Question: I am working on a drawing application, I am using CGlayers for drawing, So I open my canvas for drawing on click of a button,
I am using UIBezierPath and then converting it to CGPath in touchesMoved below and then using it to draw
'''
-(void)touchesMoved:(NSSet *)touches withEvent:(UIEvent *)event
{
if (ctr == 4)
{
m_touchMoved = true;
self.currentPath = [[DrawingPath alloc] init];
[self.currentPath setPathColor:self.lineColor];
self.currentPath.pathWidth = [NSString stringWithFormat:@"%f",self.lineWidth];
pts[3] = midPoint(pts[2], pts[4]);// move the endpoint to the middle of the line joining the second control point of the first Bezier segment and the first control point of the second Bezier segment
[self.currentPath.path moveToPoint:pts[0]];
[self.currentPath.path addCurveToPoint:pts[3] controlPoint1:pts[1] controlPoint2:pts[2]];
CGPathRef cgPath = self.currentPath.path.CGPath;
mutablePath = CGPathCreateMutableCopy(cgPath);
[self setNeedsDisplay];
pts[0] = pts[3];
pts[1] = pts[4];
ctr = 1;
}
}
'''
This is my drawRect method
'''
- (void)drawRect:(CGRect)rect
{
switch (m_drawStep)
{
case DRAW:
{
CGContextRef context = UIGraphicsGetCurrentContext();//Get a reference to current context(The context to draw)
if(currentDrawingLayer == nil)
{
CGFloat scale = self.contentScaleFactor;
CGRect bounds = CGRectMake(0, 0, self.bounds.size.width * scale, self.bounds.size.height * scale);
CGLayerRef layer = CGLayerCreateWithContext(context, bounds.size, NULL);
CGContextRef layerContext = CGLayerGetContext(layer);
CGContextScaleCTM(layerContext, scale, scale);
//currentDrawingLayer = layer;
[self setCurrentDrawingLayer:layer];
CGLayerRelease(currentDrawingLayer);
}
CGContextRef layerContext = CGLayerGetContext(currentDrawingLayer);
CGContextBeginPath(layerContext);
CGContextAddPath(layerContext, mutablePath);
CGContextSetLineWidth(layerContext, self.lineWidth);
CGContextSetLineCap(layerContext, kCGLineCapRound);
CGContextSetLineJoin(layerContext, kCGLineJoinRound);
CGContextSetAllowsAntialiasing(layerContext, YES);
CGContextSetShouldAntialias(layerContext, YES);
CGContextSetStrokeColorWithColor(layerContext, self.lineColor.CGColor);
CGContextSetFillColorWithColor(layerContext, self.lineColor.CGColor);
CGContextSetBlendMode(layerContext,kCGBlendModeNormal);
CGContextStrokePath(layerContext);
CGPathRelease(mutablePath);
CGContextDrawLayerInRect(context, self.bounds, currentDrawingLayer );
}
break;
}
'''
I have manually created setter method
'''
-(void)setCurrentDrawingLayer:(CGLayerRef)layer
{
CGLayerRetain(layer);
CGLayerRelease(currentDrawingLayer);
currentDrawingLayer = layer;
}
'''
Now when user clicks on savebutton, I get image out of the canvas this way
'''
-(void)getImageFromCanvas
{
UIGraphicsBeginImageContextWithOptions(self.bounds.size, NO,0.0);//Creates a bitmap based graphics context with
//specified options
[self.layer renderInContext:UIGraphicsGetCurrentContext()];//Renders the reciever and its layers into specified
//context.
m_curImage = UIGraphicsGetImageFromCurrentImageContext();
UIGraphicsEndImageContext();//Removes the current context from top of stack
if(currentDrawingLayer)
{
CGLayerRelease(currentDrawingLayer);
}
[m_delegate performSelectorOnMainThread:@selector(getCanVasViewImage:)
withObject:m_curImage
waitUntilDone:NO];
}
'''
I get the image and show it on a grid on the screen with resized image, But when I perform these operations, my memory usage always spikes up, and it is not decreasing,here is the screen shot after creating three drawings
To resize image , I use this, I run this in a separate thread
'''
dispatch_async(dispatch_get_global_queue(0,0), ^{
UIGraphicsBeginImageContextWithOptions(newSize, NO, 0.0);
[image1 drawInRect:CGRectMake(0,0,newSize.width,newSize.height)];
UIImage *newImage = UIGraphicsGetImageFromCurrentImageContext();
UIGraphicsEndImageContext();
});
'''

memory goes on increasing, and finally after creating some 30 drawings, my app crashes, because memory spikes upto 550MB
So, I am not understanding where I am going wrong, How I can manage memory issues while drawing.
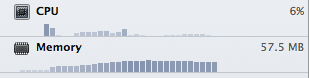
Answer: Your 'mutablePath' leak, because you release the previous one in '-drawRect:' (and only if 'm_drawStep == DRAW'). As '-setNeedDisplay' just marks the view as needing to be redrawn.
'-drawRect:' is only send on the next drawing cycle, so several '-touchesMoved:withEvent:' may append between, drawing cycles.
There is also some leak, that can happen when 'm_drawStep != DRAW'.
So remove 'CGPathRelease(mutablePath)' from '-drawRect:' method and release it in '-touchesMoved:withEvent:'
'''
CGPathRef cgPath = self.currentPath.path.CGPath;
CGPathRelease(mutablePath);
mutablePath = CGPathCreateMutableCopy(cgPath);
[self setNeedsDisplay];
'''
Also release the 'CGLayerRef' you create after setting it in '-setCurrentDrawingLayer:' because you retain it in '-setCurrentDrawingLayer:'.
'''
if(currentDrawingLayer == nil)
{
// ...
CGLayerRef layer = CGLayerCreateWithContext(context, bounds.size, NULL); // layer is created, refCount == 1
// ...
[self setCurrentDrawingLayer:layer]; // layer is retained by -setCurrentDrawingLayer:, refCount == 2
CGLayerRelease(layer); // release layer, refCount == 1
// without it the previous release layer refCount still == 2, so in -setCurrentDrawingLayer:
// CGLayerRelease(currentDrawingLayer) decrement refCount to 1 and leak...
}
'''